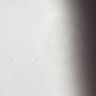
Metastatic tissue present: no